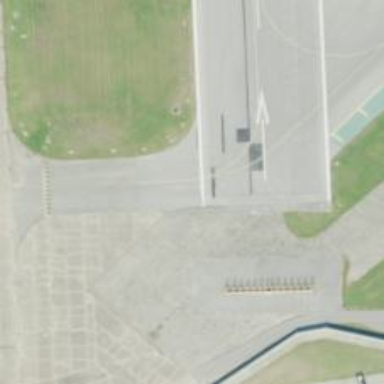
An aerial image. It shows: Asphalt taxiway at the airport.